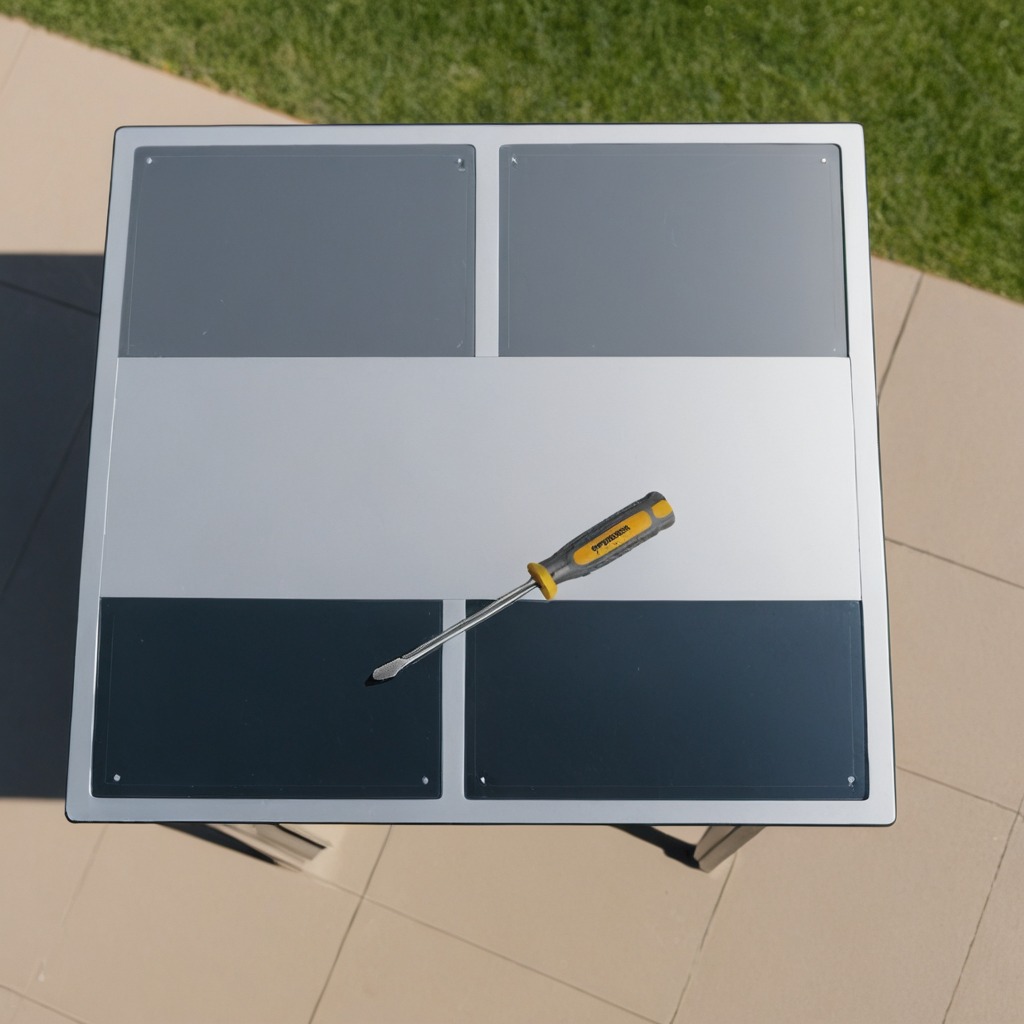
A screwdriver is lying on the table.